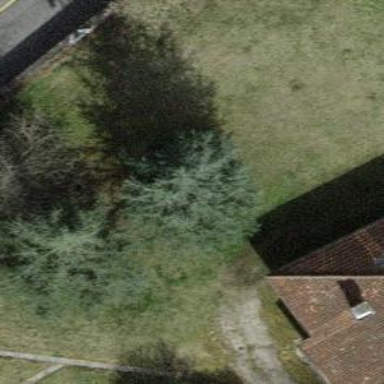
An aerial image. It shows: Evergreen needle-leaved tree.